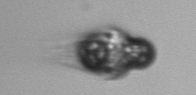
Label: Mesodinium